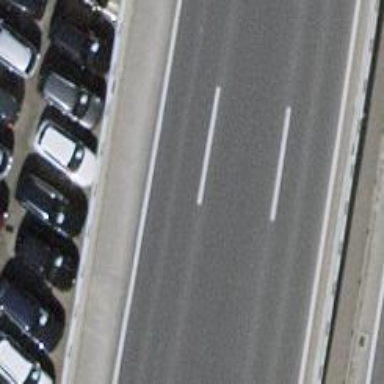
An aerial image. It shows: Asphalt bridge on motorway.